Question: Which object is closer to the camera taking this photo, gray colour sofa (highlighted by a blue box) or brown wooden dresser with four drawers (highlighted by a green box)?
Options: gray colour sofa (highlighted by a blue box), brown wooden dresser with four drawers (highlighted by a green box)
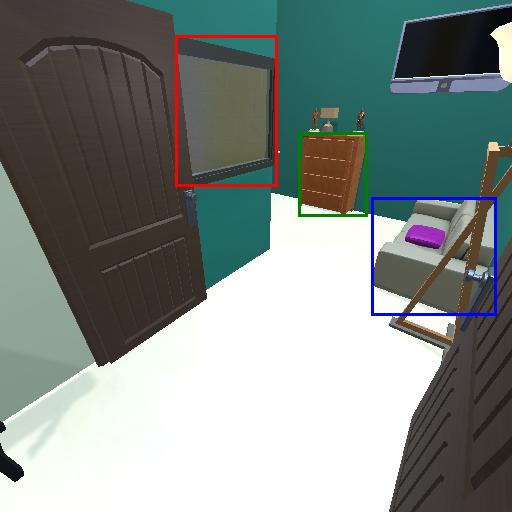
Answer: gray colour sofa (highlighted by a blue box)